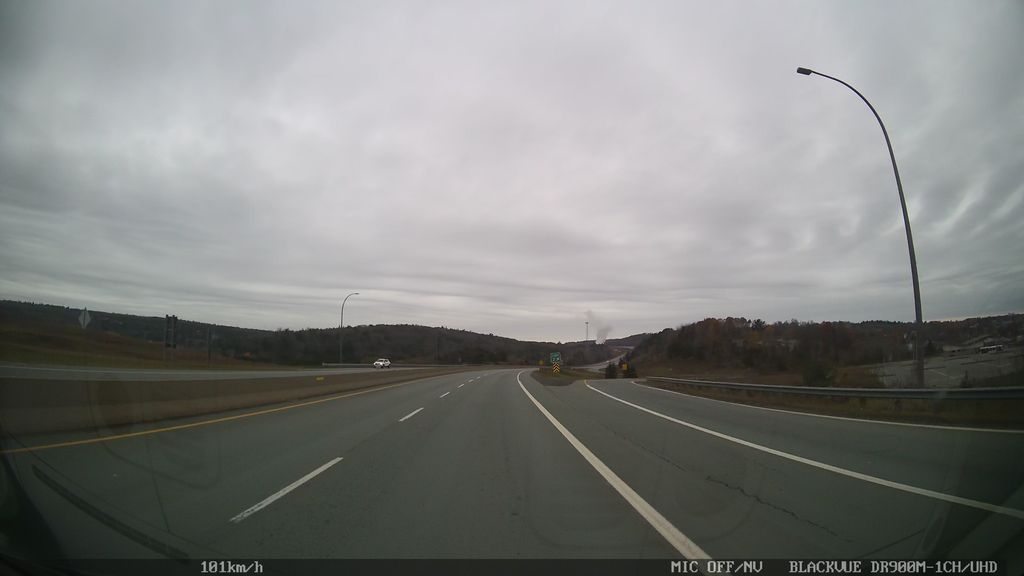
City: halifax